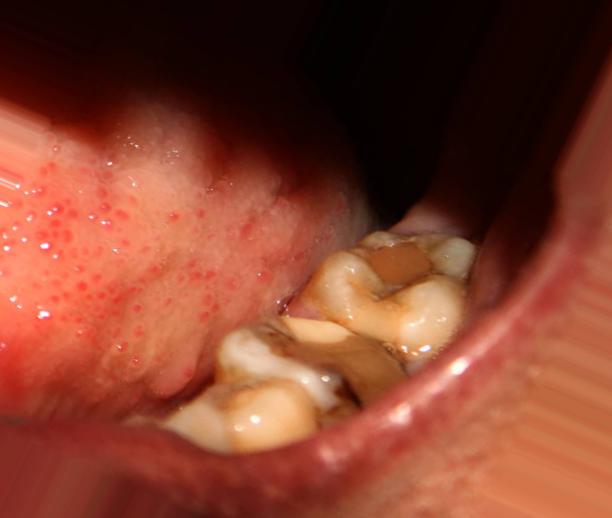
Condition: Caries